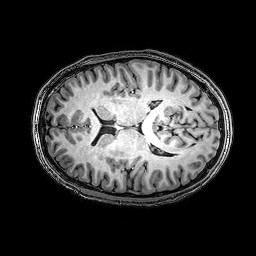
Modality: T1w
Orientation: axial
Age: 24
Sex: male
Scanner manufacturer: philips
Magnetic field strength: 3 T
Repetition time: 0.009 s
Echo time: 0.00351 s